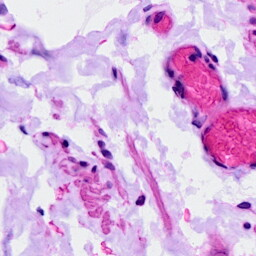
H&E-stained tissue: Ovarian